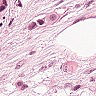
Metastatic tissue present: yes